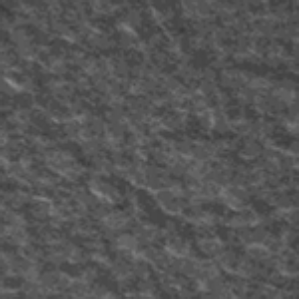
Label: frost